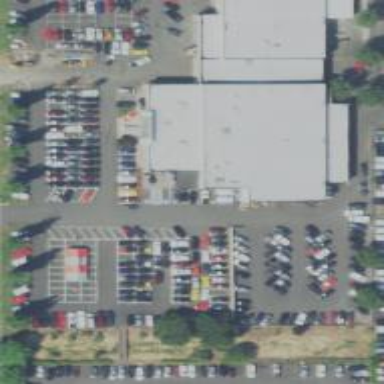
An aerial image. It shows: Car shop within retail area.